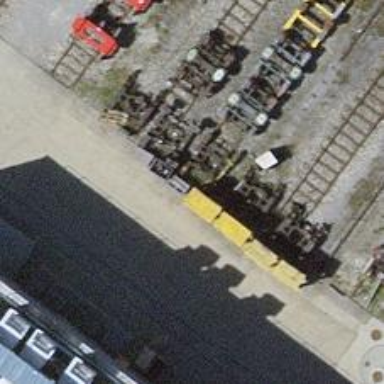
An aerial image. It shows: Single-track railway yard.